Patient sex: M
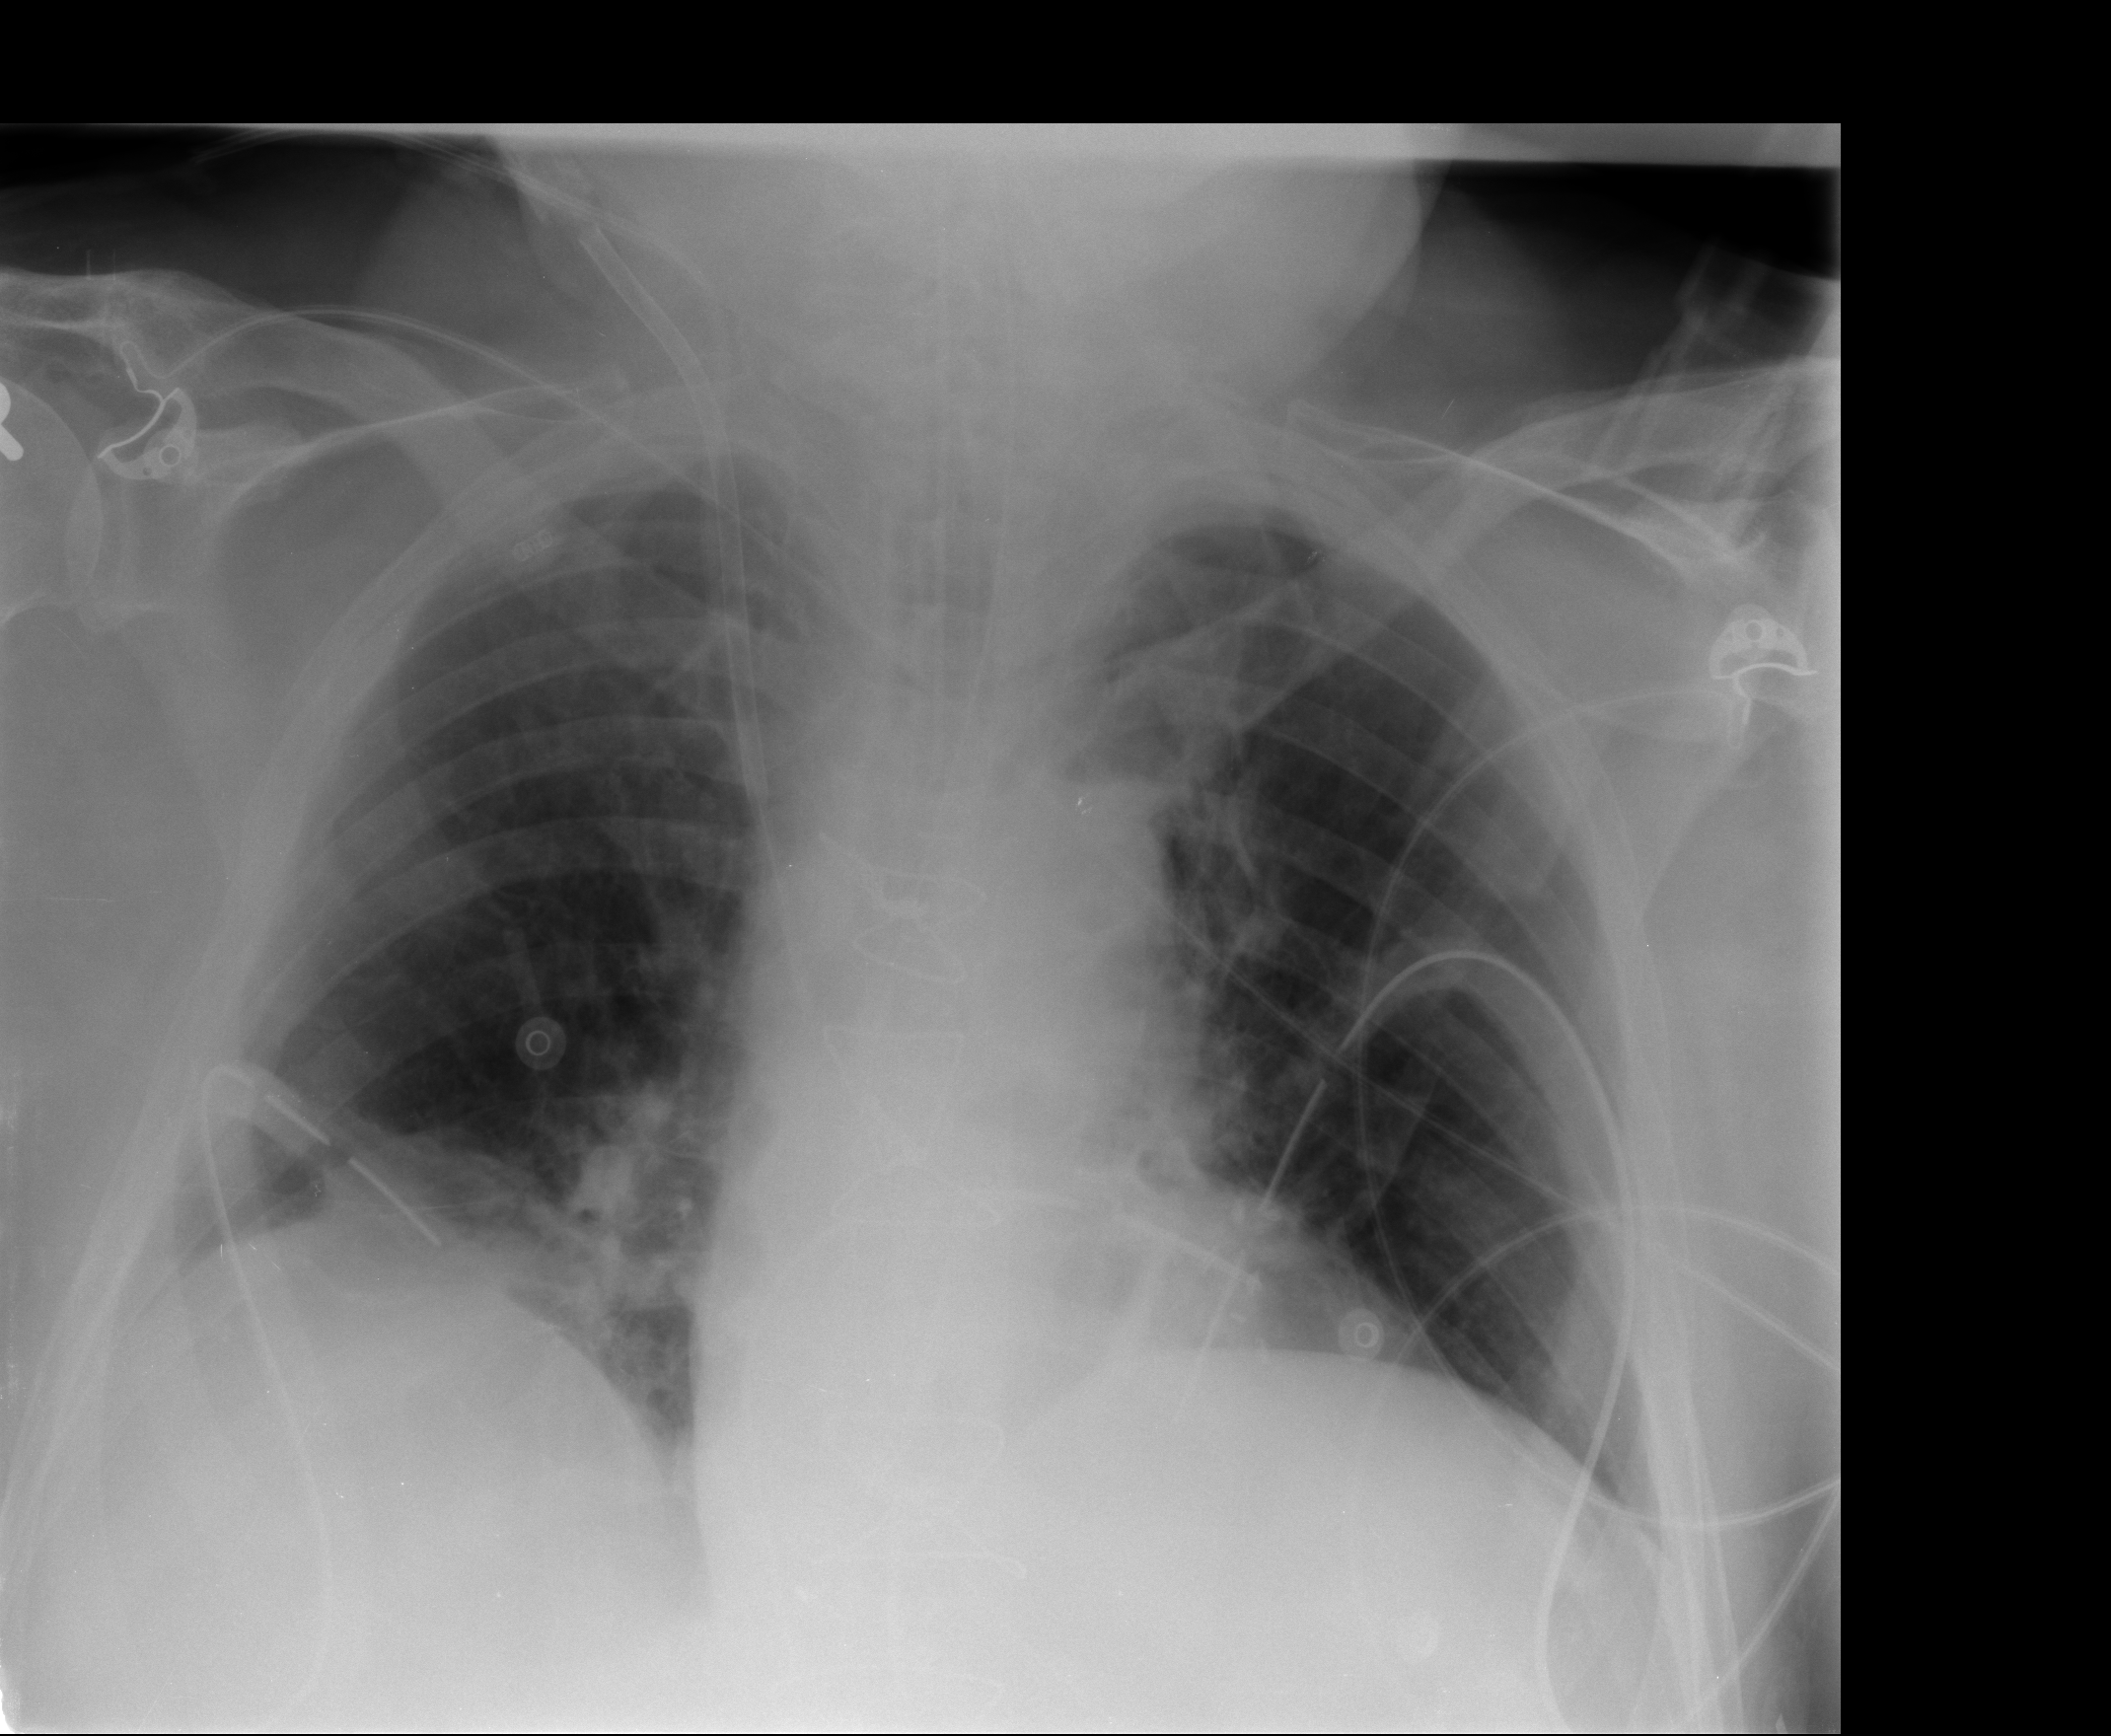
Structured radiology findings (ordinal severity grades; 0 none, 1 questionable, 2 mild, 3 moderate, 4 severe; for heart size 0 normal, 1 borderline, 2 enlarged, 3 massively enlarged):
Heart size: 0
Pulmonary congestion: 1
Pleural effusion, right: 0
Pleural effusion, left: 0
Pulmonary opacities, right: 0
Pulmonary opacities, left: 0
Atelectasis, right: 2
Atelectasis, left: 1